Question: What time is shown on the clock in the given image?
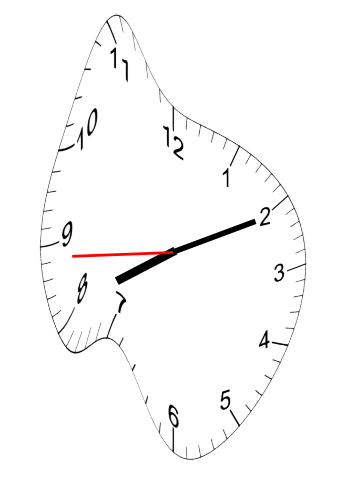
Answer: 08:10:44